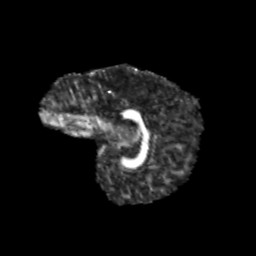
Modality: FA
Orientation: sagittal
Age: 11
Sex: male
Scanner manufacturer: siemens
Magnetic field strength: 3 T
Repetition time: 3.8 s
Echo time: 0.07 s